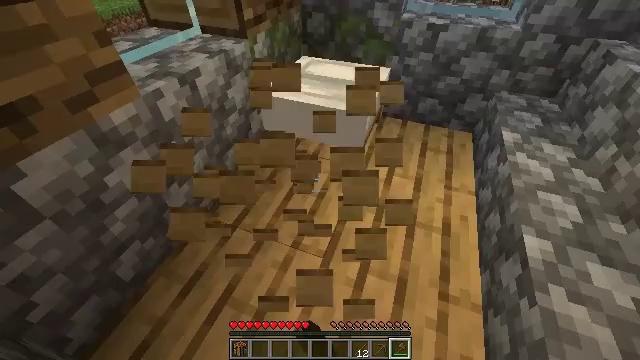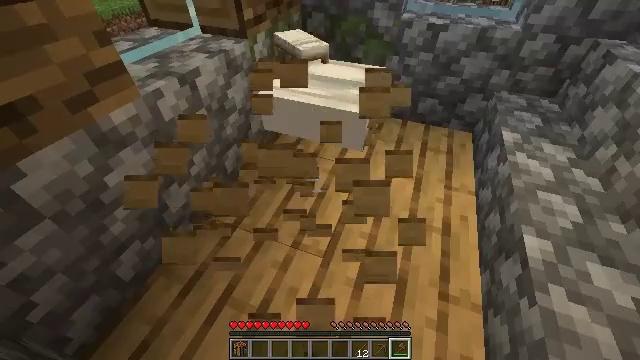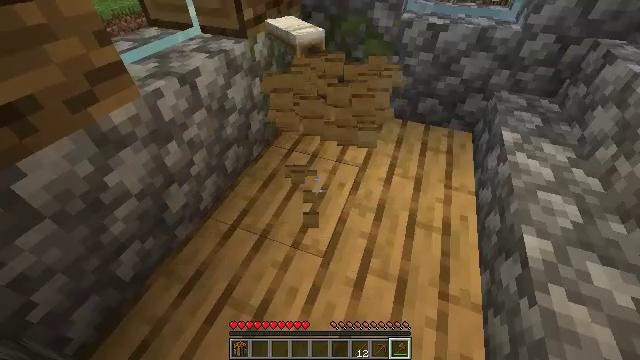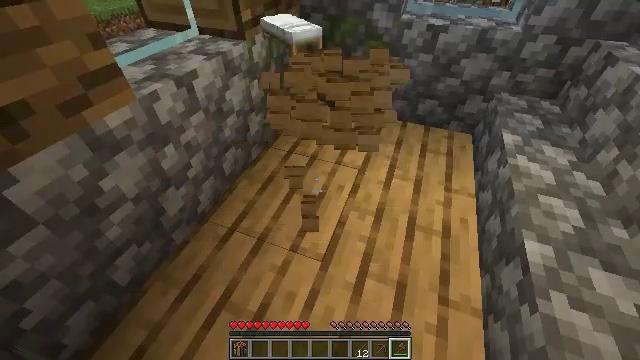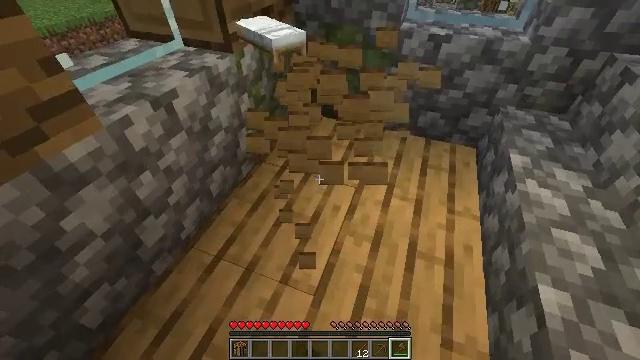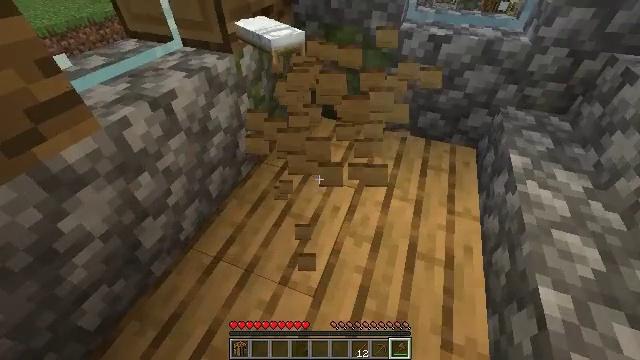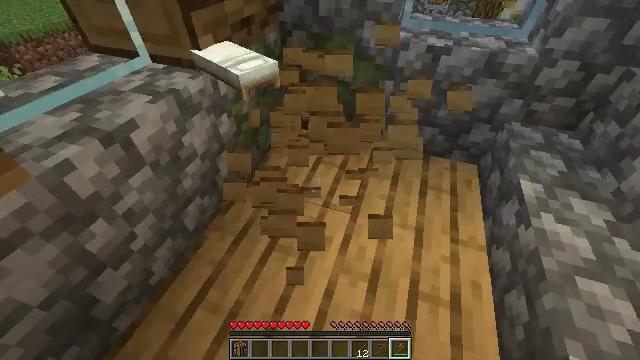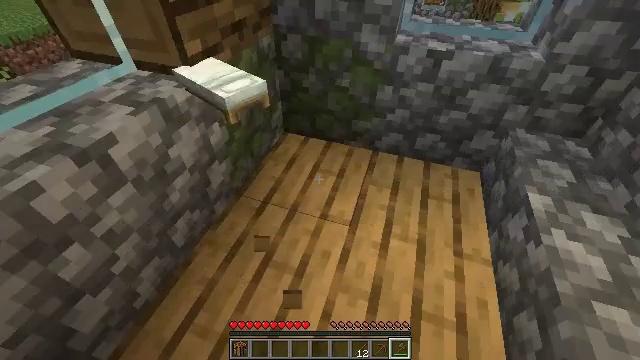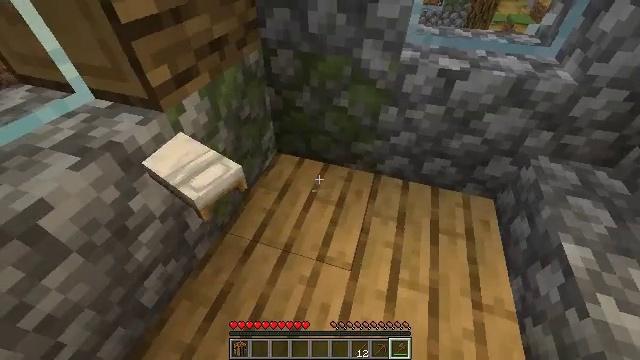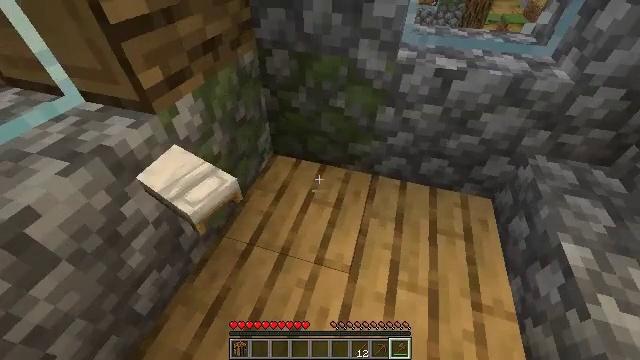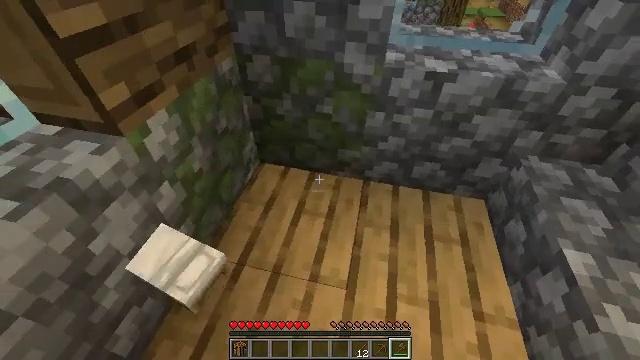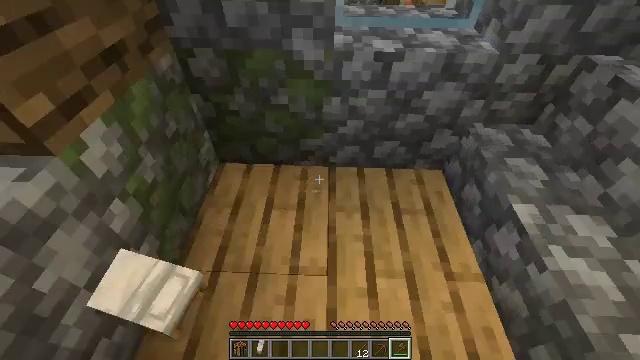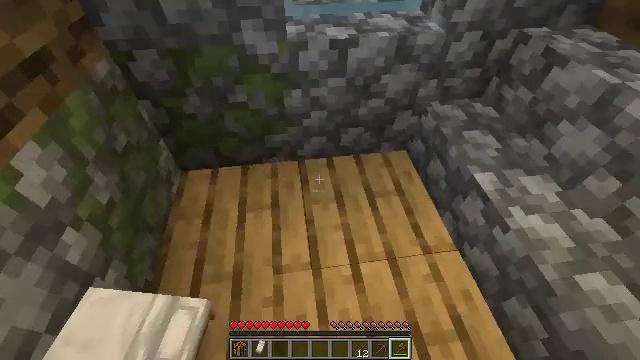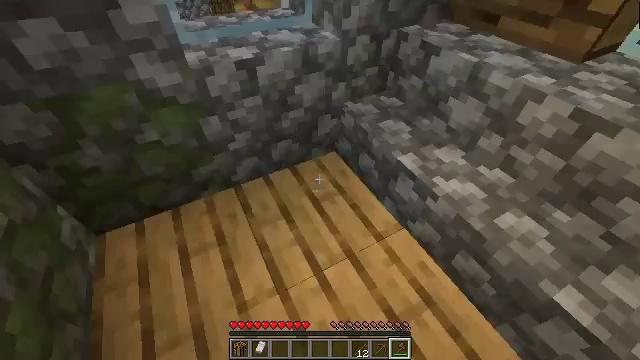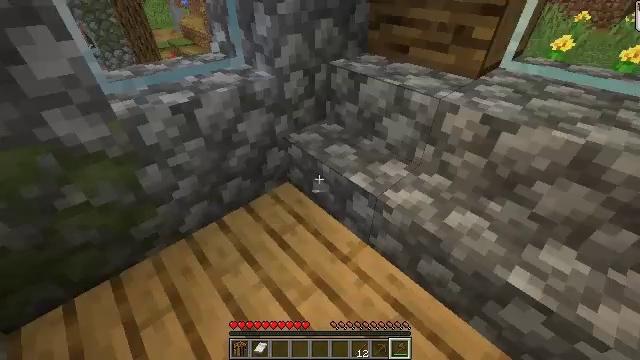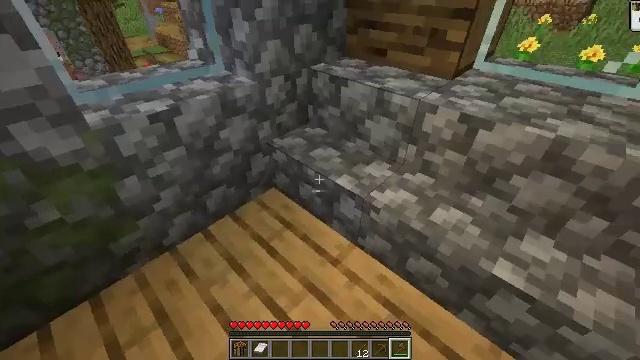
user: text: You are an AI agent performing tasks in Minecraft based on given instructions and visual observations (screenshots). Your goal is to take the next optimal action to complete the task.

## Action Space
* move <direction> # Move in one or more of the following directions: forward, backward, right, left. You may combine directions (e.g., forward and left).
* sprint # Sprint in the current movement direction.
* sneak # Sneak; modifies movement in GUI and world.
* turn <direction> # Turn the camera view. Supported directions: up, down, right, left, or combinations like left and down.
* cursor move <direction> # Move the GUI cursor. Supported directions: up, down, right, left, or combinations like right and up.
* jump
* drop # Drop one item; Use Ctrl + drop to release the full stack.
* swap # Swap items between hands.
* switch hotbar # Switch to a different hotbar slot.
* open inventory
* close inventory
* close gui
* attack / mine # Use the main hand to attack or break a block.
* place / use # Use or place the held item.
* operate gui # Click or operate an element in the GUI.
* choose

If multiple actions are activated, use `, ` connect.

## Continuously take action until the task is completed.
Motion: motion action
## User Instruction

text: Retrieve the brewing stand by breaking it.
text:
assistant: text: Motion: attack / mine
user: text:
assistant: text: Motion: attack / mine
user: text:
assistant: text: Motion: move forward, attack / mine
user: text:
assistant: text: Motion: move forward
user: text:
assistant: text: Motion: move forward
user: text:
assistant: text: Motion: move forward, turn right
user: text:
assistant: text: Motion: move forward
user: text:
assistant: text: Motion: move forward
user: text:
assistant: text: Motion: no_op
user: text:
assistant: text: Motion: turn right
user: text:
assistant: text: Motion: turn right and down
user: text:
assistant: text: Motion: turn right and down
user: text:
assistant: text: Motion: turn right and up
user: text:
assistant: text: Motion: turn right and up
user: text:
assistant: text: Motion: turn right
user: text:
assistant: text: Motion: turn right
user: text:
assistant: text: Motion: turn right and down
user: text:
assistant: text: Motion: turn right and up
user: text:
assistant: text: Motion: turn right and up
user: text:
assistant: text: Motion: no_op
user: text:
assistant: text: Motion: turn right
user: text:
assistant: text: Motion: turn right and up
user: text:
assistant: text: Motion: move forward, turn right and up
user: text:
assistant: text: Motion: move forward, turn right
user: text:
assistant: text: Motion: move forward, turn right and up
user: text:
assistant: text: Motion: move forward, turn right
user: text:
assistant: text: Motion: move forward, turn right
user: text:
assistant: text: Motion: move forward
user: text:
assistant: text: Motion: move forward
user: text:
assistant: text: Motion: move forward